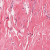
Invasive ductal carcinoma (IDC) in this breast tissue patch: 0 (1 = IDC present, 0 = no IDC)